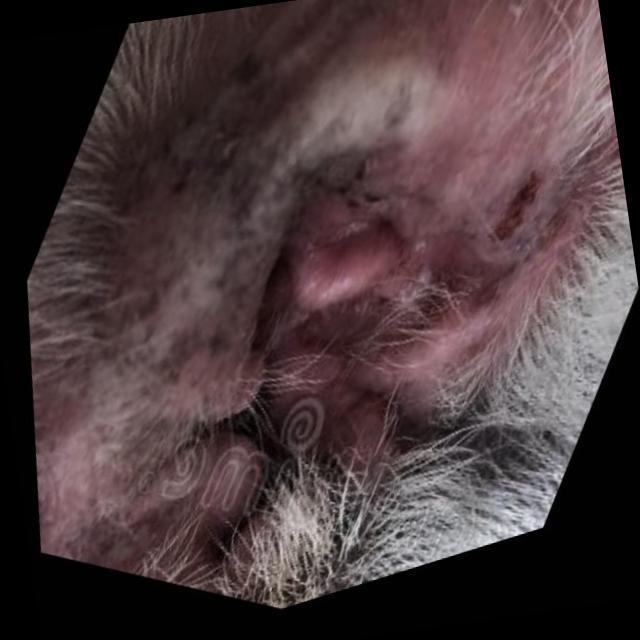
Canine fungal skin infection — characterized by alopecia, scaling, crusting, and circular lesions. Common agents include Malassezia and Candida species.